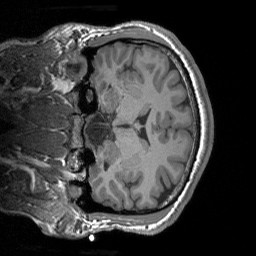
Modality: T1w
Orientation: coronal
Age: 29
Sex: male
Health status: healthy
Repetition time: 1.9 s
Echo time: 0.00252 s